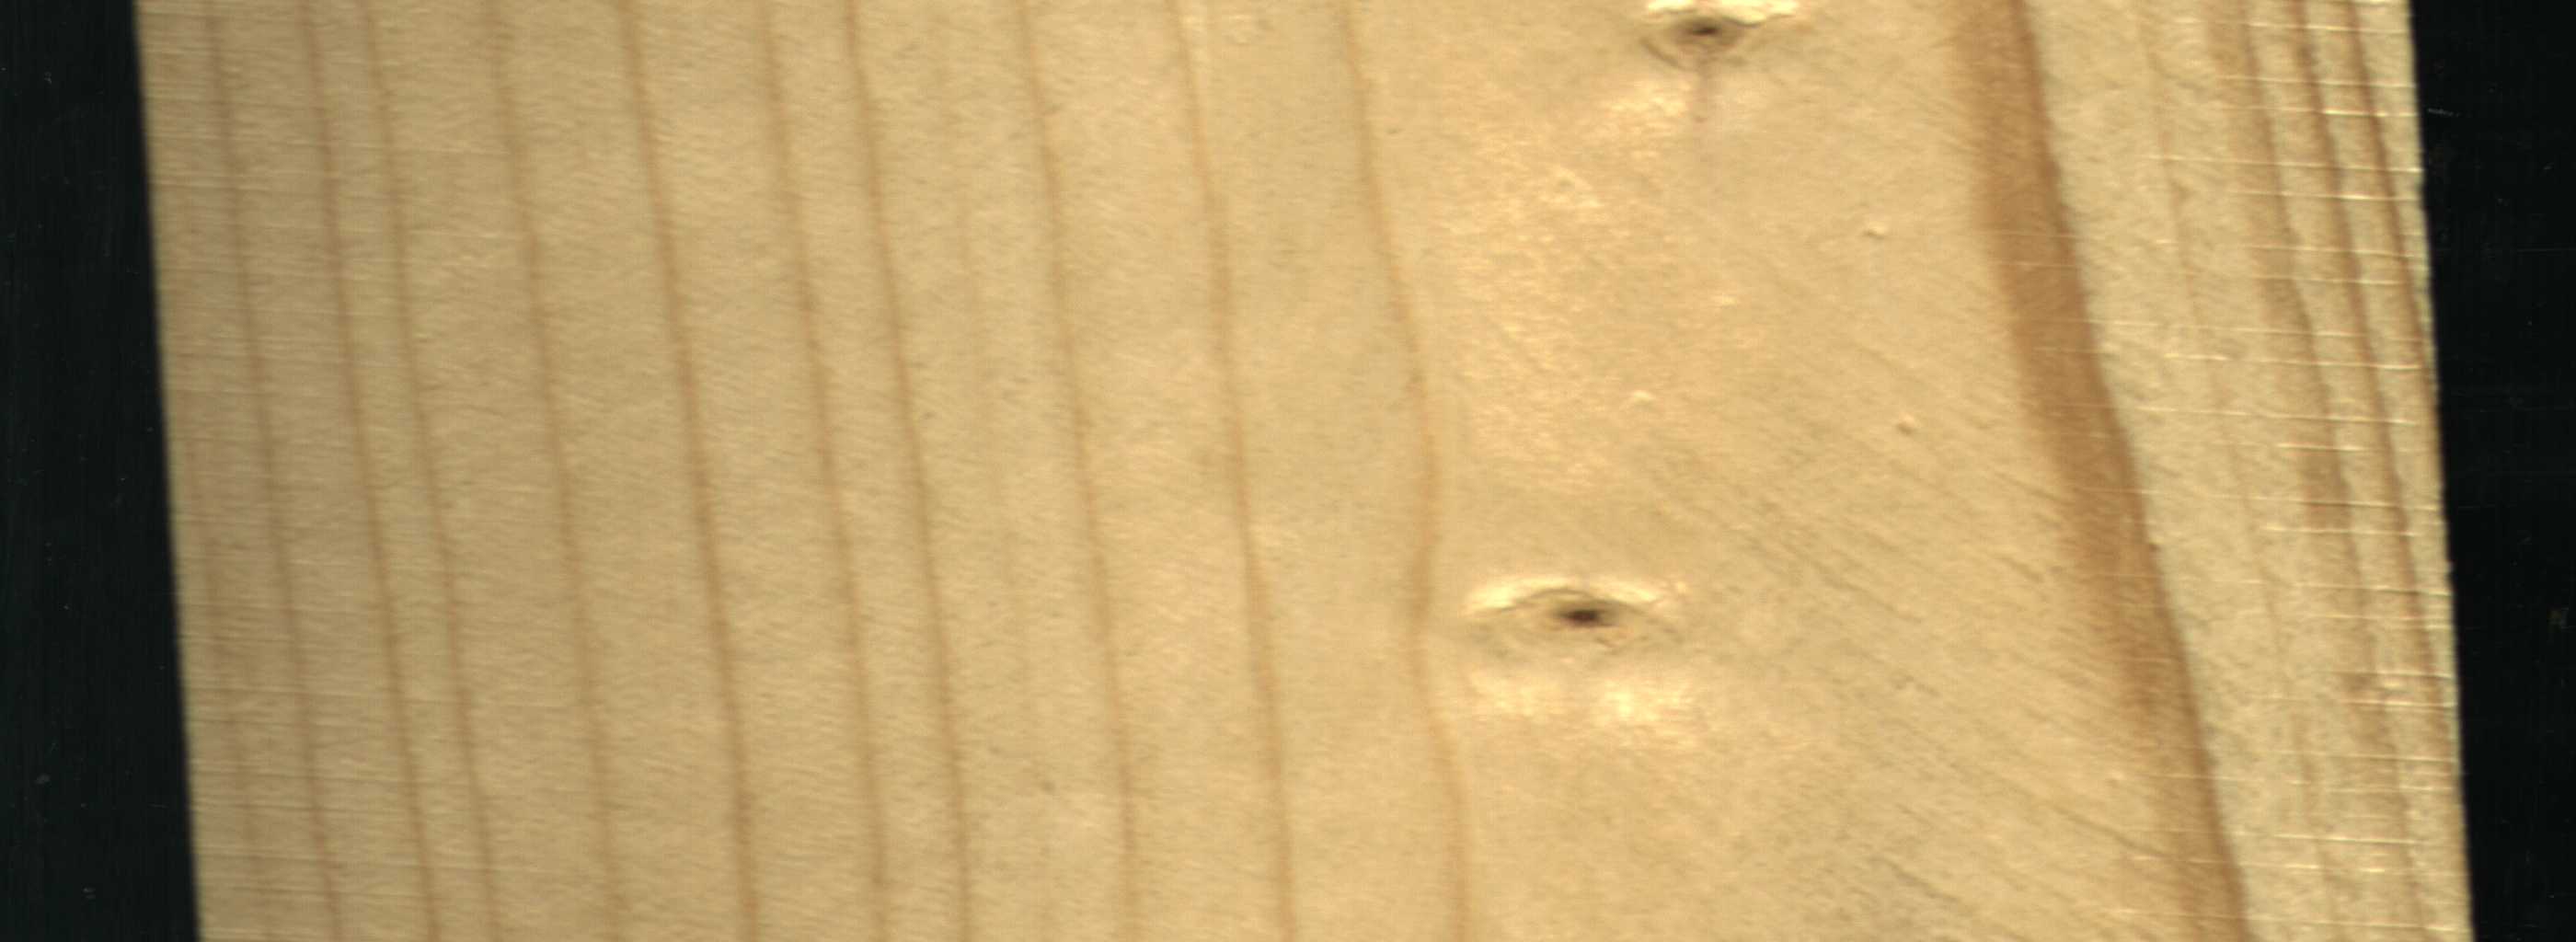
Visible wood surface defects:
Quartzity
Live_Knot
Live_Knot